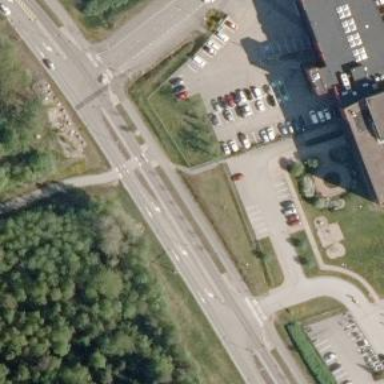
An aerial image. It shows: Uncontrolled crossing on the road.